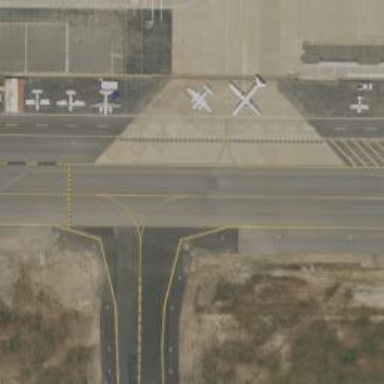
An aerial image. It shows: View of taxiway at the airport.